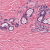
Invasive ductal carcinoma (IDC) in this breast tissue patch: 0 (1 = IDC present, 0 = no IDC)